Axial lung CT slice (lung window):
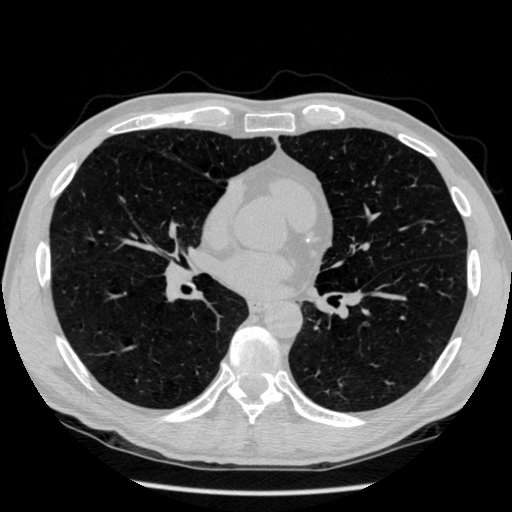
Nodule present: no